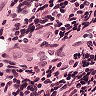
Metastatic tissue present: no